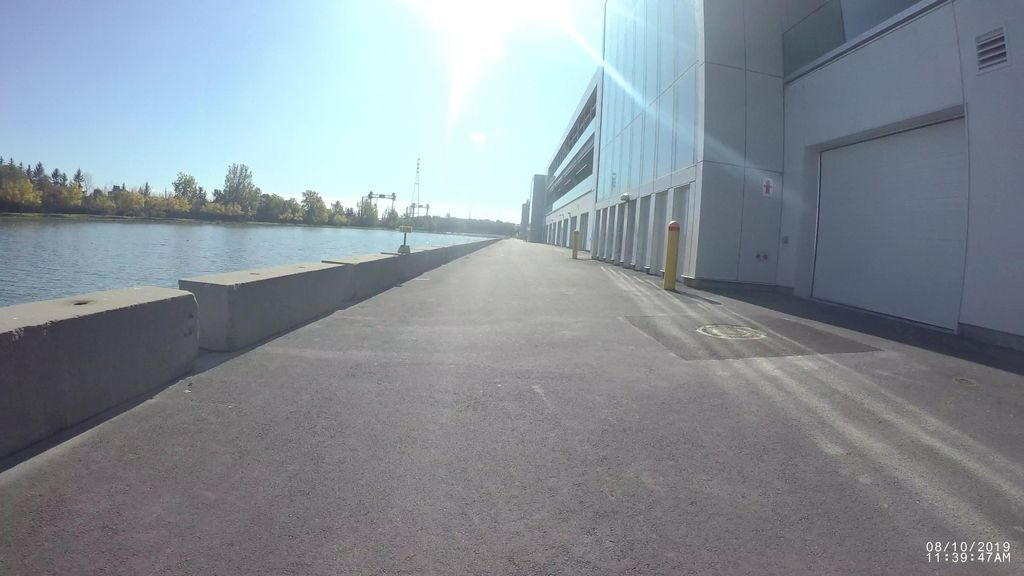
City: montreal